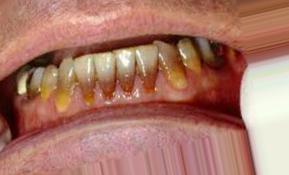
Condition: Tooth Discoloration